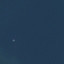
Land use / land cover class: SeaLake